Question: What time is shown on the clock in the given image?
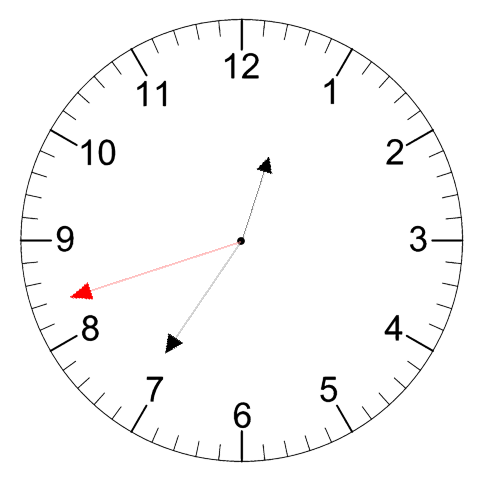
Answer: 12:35:42